Question: I am working on a little science project to simulate a mechanical system with ODE (Ordinary Differential Equation).

I would like to use Euler's Method to do so, however I believe that I am doing something work, because the plot that I create of the output data isn't what it is supposed to be and I am 100% sure that the itself . Could you look at my code and tell me what I am doing wrong? This code will output CSV values into console and into output.csv file.
Test:
'''
class Calculus:
def __init__(self):
print "object created"
@staticmethod
def euler(f,y0,a,b,h):
"""y0 - temperatura poczatkowa, a-chwila poczatkowa czasu(warunek brzegowy) , b-chwila koncowa, h - krok"""
t,y = a,y0
time = [t]
value = [y]
while t <= b:
print "%6.3f,%6.3f" % (t,y)
t += h
y += h * f(t,y, h, value)
time.append(t)
value.append(y)
data = {'time' : time, 'value' : value}
return data
class Mechanical_system:
#Constructor
def __init__(self, momentum1, momentum2, b1, b2, N1, N2, w1, Tau, k):
self.system_parameters = {'momentum1': momentum1, 'momentum2': momentum2,
'b1': b1, 'b2' : b2,
'N1': N1, 'N2' : N2,
'w1' : w1,
'Tau' : Tau,
'k' : k};
def ODE(self, time, w, h, value):
"""ODE - ordinary differential equation describing our system"""
#first calculation will only have one value in the list, so we can't calculate delt_value = current - last
#thus, we need to assume that if there is no penault value (index error) let penault = 0
try:
penault = value[len(value) -2]
except IndexError:
penault = 0
momentum1 = self.system_parameters['momentum1']
momentum2 = self.system_parameters['momentum2']
b1 = self.system_parameters['b1']
b2 = self.system_parameters['b2']
N1 = self.system_parameters['N1']
N2 = self.system_parameters['N2']
Tau = self.system_parameters['Tau']
k = self.system_parameters['k']
dOmega = w - penault
dt = h
Omega = float(dOmega) / float(dt)
return (1.0 / (momentum1 + ((N1/N2)**2)*momentum2))*(Tau - (Omega)*(b1 + ((N1/N2)**2)*b2) - w * ((N1/N2)**2)*k)
if __name__ == "__main__":
"""reads values from input boxes and then calculates the value and plot value(time)"""
momentum1 = 1
momentum2 = 2
b1 = 0.5
b2 = 0.6
N1 = 10
N2 = 20
a = 0
b = 100
h = 0.1
w1 = 0
Tau = 100
k = 0.5
system1 = Mechanical_system(momentum1, momentum2, b1, b2, N1, N2, w1, Tau, k)
data = Calculus.euler(system1.ODE, w1, a, b, h)
##writing output to CSV file
f = open('output.csv', 'w')
for index in range(len(data['time'])):
f.write("%s,%s
" % (data['time'][index], data['value'][index]))
f.close()
del system1
del data
'''
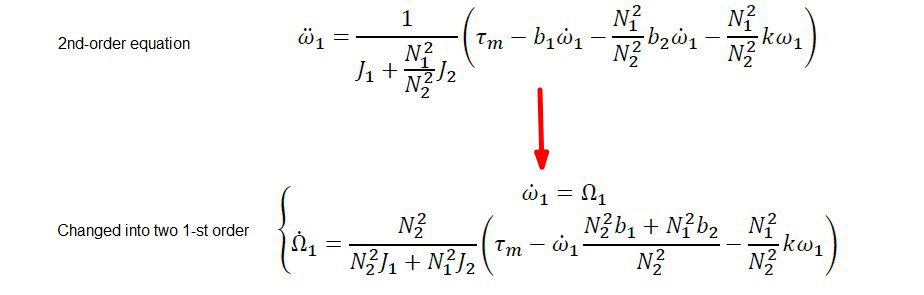
Answer: Using Euler for mechanical systems is in general a bad idea. The easiest test case to explore this statement is the simple oscillator 'x''+x=0' where you will find that the energy of the system grows rapidly.
For a general mechanical system you have an equation of motion 'm*x'' = F(t,x,x')'. This gives you a vector valued system
'''
def f(t,y):
x,v = y
return [ v; 1/m*F(t,x,v) ]
'''
Notice that there is no 'h' or 'dt' in the system function. This is essential for ODE and their numerical treatment. The direction field that the trajectories follow do not depend on details of the numerical solution method.
So please reformulate your equation as a second order equation or a first order system in phase space.
---
I take it that your equation is meant to be
'''
F(x,v) = Tau - (b1 + ((N1/N2)**2)*b2) * v - ((N1/N2)**2)*k * x
'''
with mass
'''
m = momentum1 + ((N1/N2)**2)*momentum2
'''
or some scaled version thereof. So some kind of spring under gravity and friction. If this is true, then you are treating the acceleration of the physical system as the velocity in the numerical implementation. Which can only give meaningless results.
---
Stripping the classes out, the second order of the system could be reflected like this:
'''
def euler(f,y0,v0,a,b,h):
t,y,v = a,y0,v0
time = [t]
value = [y]
while t <= b:
print "%6.3f,%6.3f" % (t,y)
accel = f(t,y,v)
t += h
y += h * v
v += h*accel
time.append(t)
value.append(y)
data = {'time' : time, 'value' : value}
return data
def ODE(t,y,v,param):
momentum1, momentum2, b1, b2, N1, N2, Tau, k = param
mass = momentum1 + ((N1/N2)**2)*momentum2
force = Tau - v*(b1 + ((N1/N2)**2)*b2) - y * ((N1/N2)**2)*k
return force/mass
momentum1 = 1
momentum2 = 2
b1 = 0.5
b2 = 0.6
N1 = 10.
N2 = 20.
Tau = 100
k = 0.5
a = 0
b = 100
h = 0.1
y0 = 0
v0 = 0
params = [momentum1, momentum2, b1, b2, N1, N2, Tau, k]
data = euler(lambda t,y,v: ODE(t,y,v,params),y0,v0,a,b,h)
'''